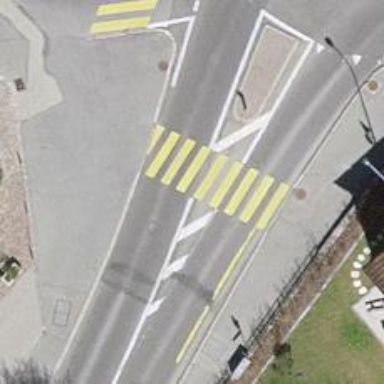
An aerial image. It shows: Marked road crossing.